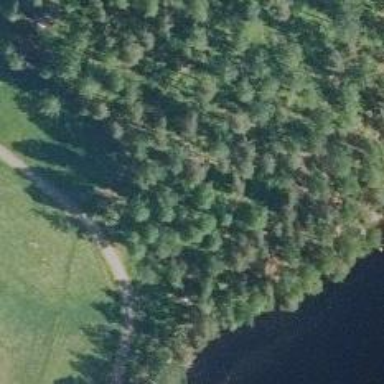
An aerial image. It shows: Disc golf tee.